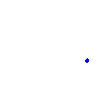
Particle: pion